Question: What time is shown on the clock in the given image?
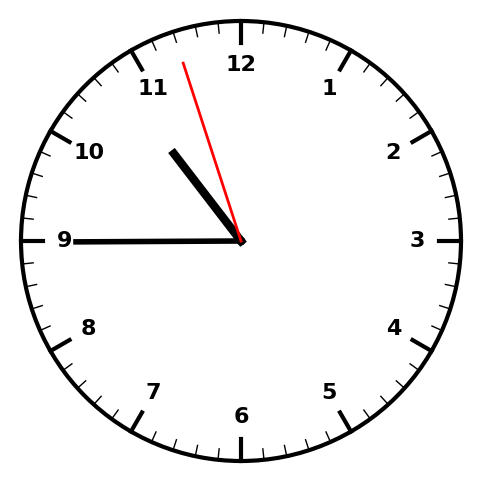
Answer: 10:44:57